Question: I need to access (ShowMessage) of the Text propertys of the FOOTER, HEADER, ITEMS in the FMX.ListView control.

The 1,2,3 are the Headers (ItemText).
How can I do a simple show message to show these values.
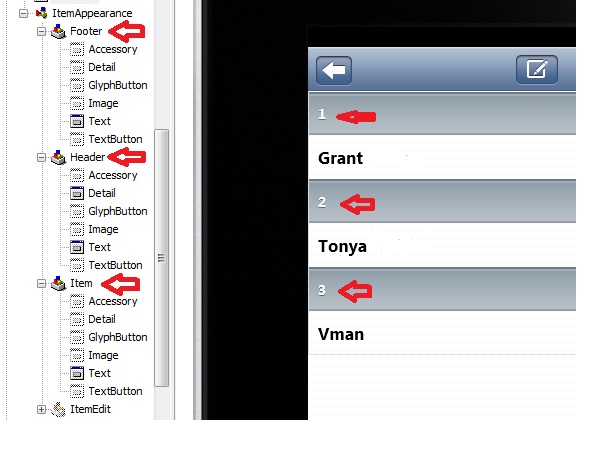
Answer: You can do so by checking the Purpose property of each item in the list, for example :
'''
procedure TForm1.Button1Click(Sender: TObject);
var I : Integer;
begin
for I := 0 to ListView1.ItemCount - 1
do begin
case ListView1.Items.Item[I].Purpose
of
TListItemPurpose.None: ShowMessage('Item: ' + ListView1.Items.Item[I].Text);
TListItemPurpose.Header: ShowMessage('Header: ' + ListView1.Items.Item[I].Text);
TListItemPurpose.Footer: ShowMessage('Footer: ' + ListView1.Items.Item[I].Text);
end;
end;
end;
'''